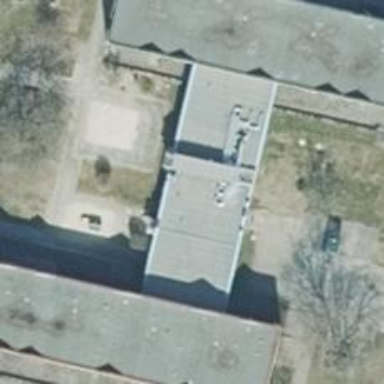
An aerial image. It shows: Kindergarten.